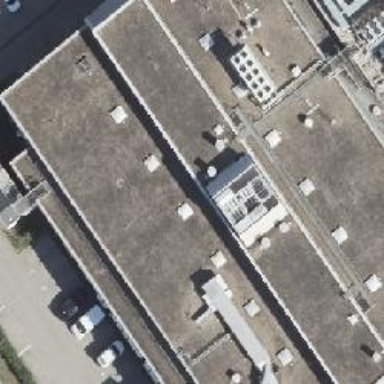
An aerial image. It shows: Hospital building.